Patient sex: F
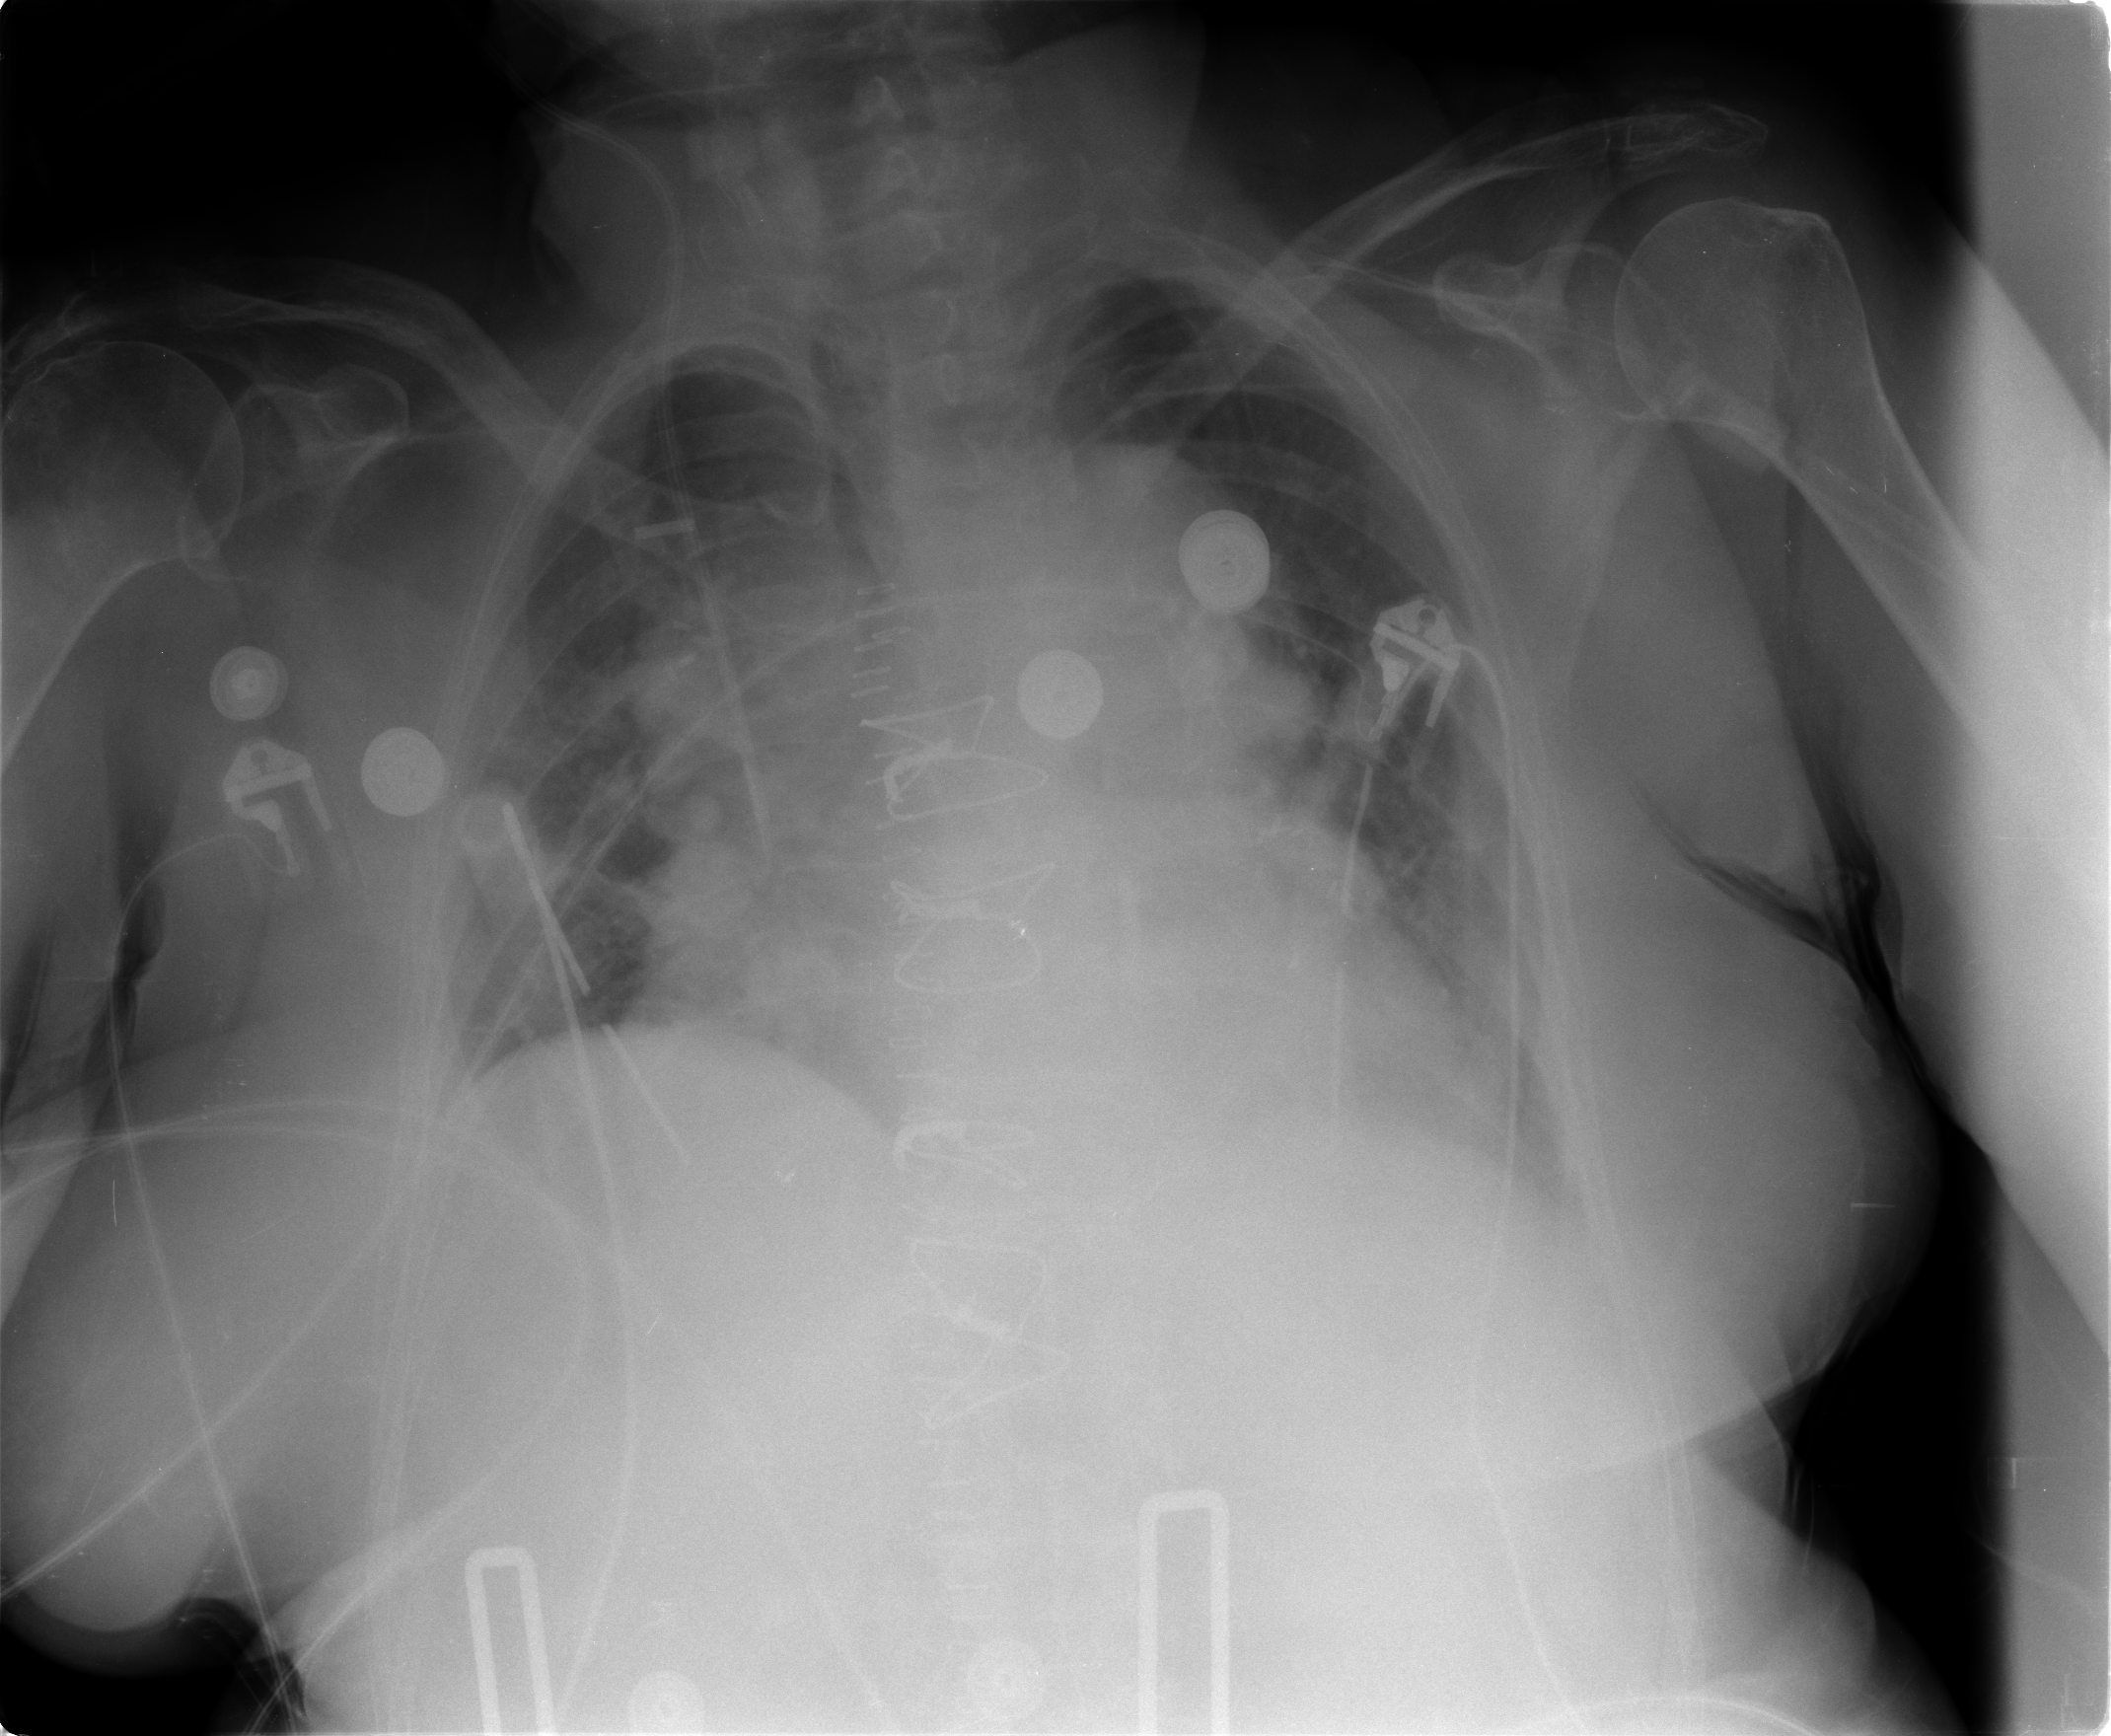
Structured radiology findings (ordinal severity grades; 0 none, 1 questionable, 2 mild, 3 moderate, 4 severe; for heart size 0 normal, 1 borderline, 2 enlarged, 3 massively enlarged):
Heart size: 0
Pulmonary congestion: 2
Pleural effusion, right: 0
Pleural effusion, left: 0
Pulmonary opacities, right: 0
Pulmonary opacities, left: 0
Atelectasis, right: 1
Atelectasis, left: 1